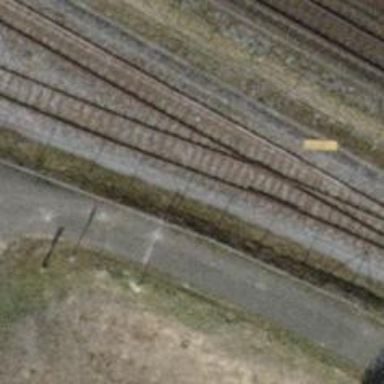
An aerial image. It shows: Rail spur with electrified contact lines for the railway.